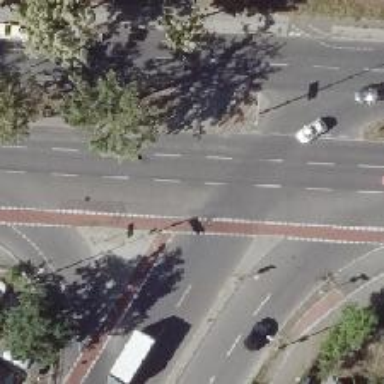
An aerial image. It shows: Secondary road with asphalt surface and cycle track on the right side.